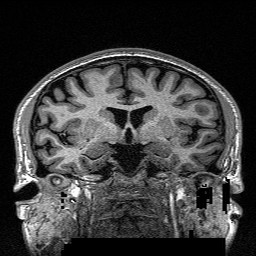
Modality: T1w
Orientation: sagittal
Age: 29
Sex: male